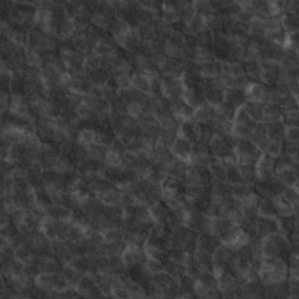
Label: non_frost